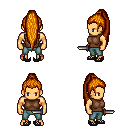
a pixel art fantasy rpg character, male body template, human, tanned skin, brown sleeveless shirt, teal pants, dark blonde extra-long topknot hairstyle, ghillies, dagger, four views (front, back, left, right), 2x2 character sprite sheet, small pixel art, hard edges, no anti-aliasing